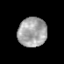
Tissue: prostate
Cell type: T cells
Senescence score: 0.3495
Nuclear area (px): 828
Mean DAPI intensity: 164.39